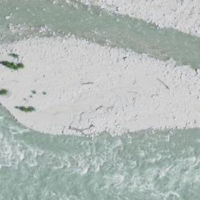
EUNIS habitat code: 47
Species observed at this site:
Motacilla alba